Aerial crown-view tile of a tropical tree (Barro Colorado Island, Panama), acquired 20250124:
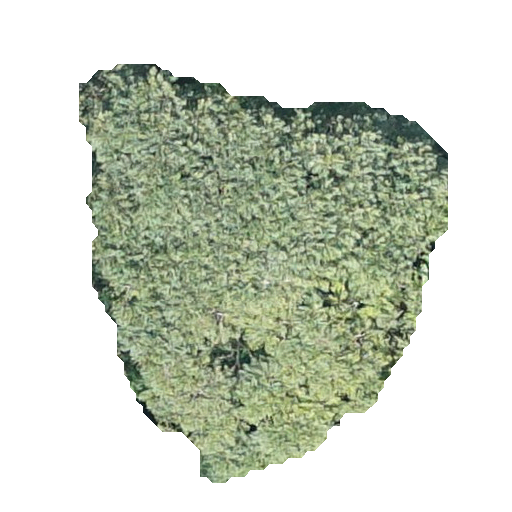
Species: Jacaranda copaia
GBIF accepted scientific name: Jacaranda copaia
Crown area: 163.32 m²